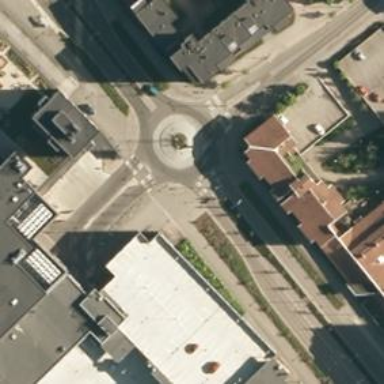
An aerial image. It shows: Tertiary road with asphalt surface leading to roundabout.